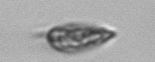
Label: Prorocentrum_triestinum